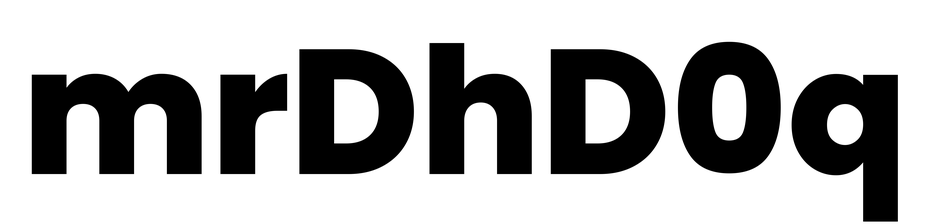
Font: Poppins-ExtraBold